Field crop: tomato
Growth stage: 2
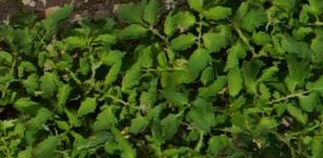
Species: tomato